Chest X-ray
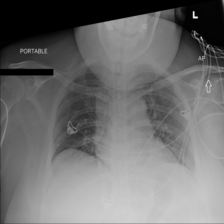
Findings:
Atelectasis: negative
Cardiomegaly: negative
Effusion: negative
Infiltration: negative
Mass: negative
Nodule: negative
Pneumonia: negative
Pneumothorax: negative
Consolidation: negative
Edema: negative
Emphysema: negative
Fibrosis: negative
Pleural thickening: negative
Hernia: negative